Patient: sex M, age 55
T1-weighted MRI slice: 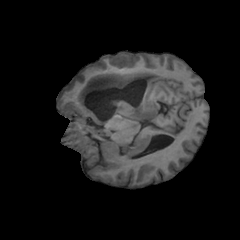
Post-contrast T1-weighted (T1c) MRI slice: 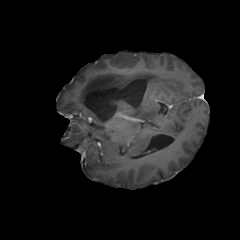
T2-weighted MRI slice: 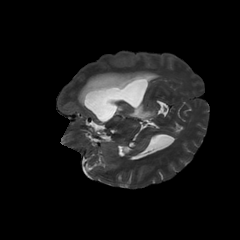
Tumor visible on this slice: yes
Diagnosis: Glioblastoma, IDH-wildtype
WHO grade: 4